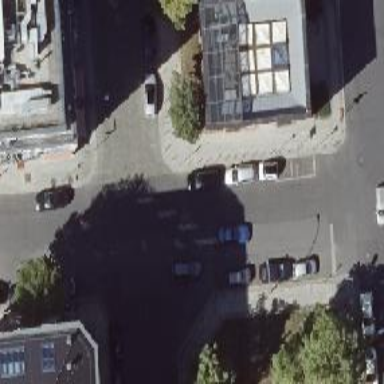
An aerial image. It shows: Residential road with parallel parking lane on the left side.